Question: I've a very weird problem:
after upgrading from Ubuntu 10.10. to 11.04 (new installation), I have weird problems with the Eclipse editor.
When writing Java code (new Project was created) I type
'''
System.out.println("bla")
'''
and then "out" is shown as rectangles only. Weird is that for about half a second I see "System.out.println" and then the editor changes it to System.[][][].println (not really [] (here I used two brackets), it is shown as rectangles).
See the attached file for an example.
This is very weird. I've never had this before with any Ubuntu, Java or Eclipse version.
Currently, I use: Ubuntu 11.04. Eclipse 3.6 (latest download from June 7th) and Java 1.6.0_25.
Eclipse and Ubuntu Terminal is set to UTF-8.
The problem also happens when using KDE instead of Gnome.
Any ideas what could be wrong here and how to fix this?

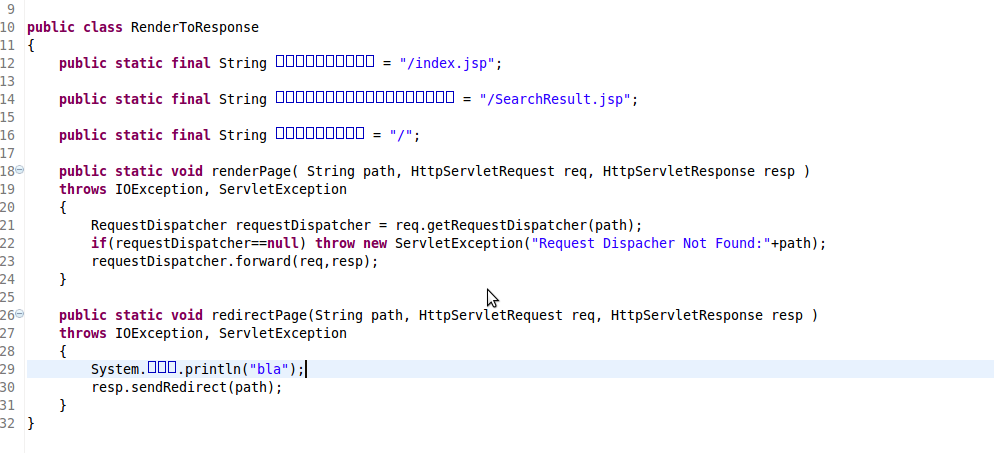
Answer: I've solved this problem :)
We should install those packages and restart computer...
'''
sudo apt-get install ttf-mscorefonts-installer mplayer-fonts ttf-xfree86-nonfree xfs cabextract ttf-liberation ttf-mscorefonts-installer
sudo apt-get install ttf-larabie-straight ttf-larabie-deco xfonts-terminus-dos xfonts-terminus xfonts-terminus-oblique xfonts-mona tv-fonts ttf-tuffy ttf-sjfonts ttf-georgewilliams ttf-fifthhorseman-dkg-handwriting ttf-essays1743 ttf-opensymbol ttf-mgopen ttf-freefont ttf-dustin ttf-dejavu-extra ttf-dejavu-core ttf-dejavu ttf-bpg-georgian-fonts equivs ttf-sil-gentium gnome-specimen bsd-mailx dctrl-tools devscripts diffstat dput libapt-pkg-perl libauthen-sasl-perl libdevel-symdump-perl libio-pty-perl libio-stringy-perl libipc-run-perl libparse-debcontrol-perl libpod-coverage-perl libterm-size-perl libtest-pod-perl lintian patchutils postfix wdiff
'''